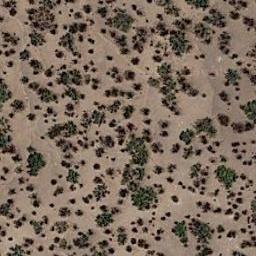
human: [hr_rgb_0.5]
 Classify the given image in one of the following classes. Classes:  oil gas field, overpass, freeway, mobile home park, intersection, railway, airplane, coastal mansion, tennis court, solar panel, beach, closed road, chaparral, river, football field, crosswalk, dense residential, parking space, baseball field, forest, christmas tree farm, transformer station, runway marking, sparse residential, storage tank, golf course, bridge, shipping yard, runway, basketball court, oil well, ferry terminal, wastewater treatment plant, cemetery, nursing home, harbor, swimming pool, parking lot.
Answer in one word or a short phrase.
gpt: chaparral